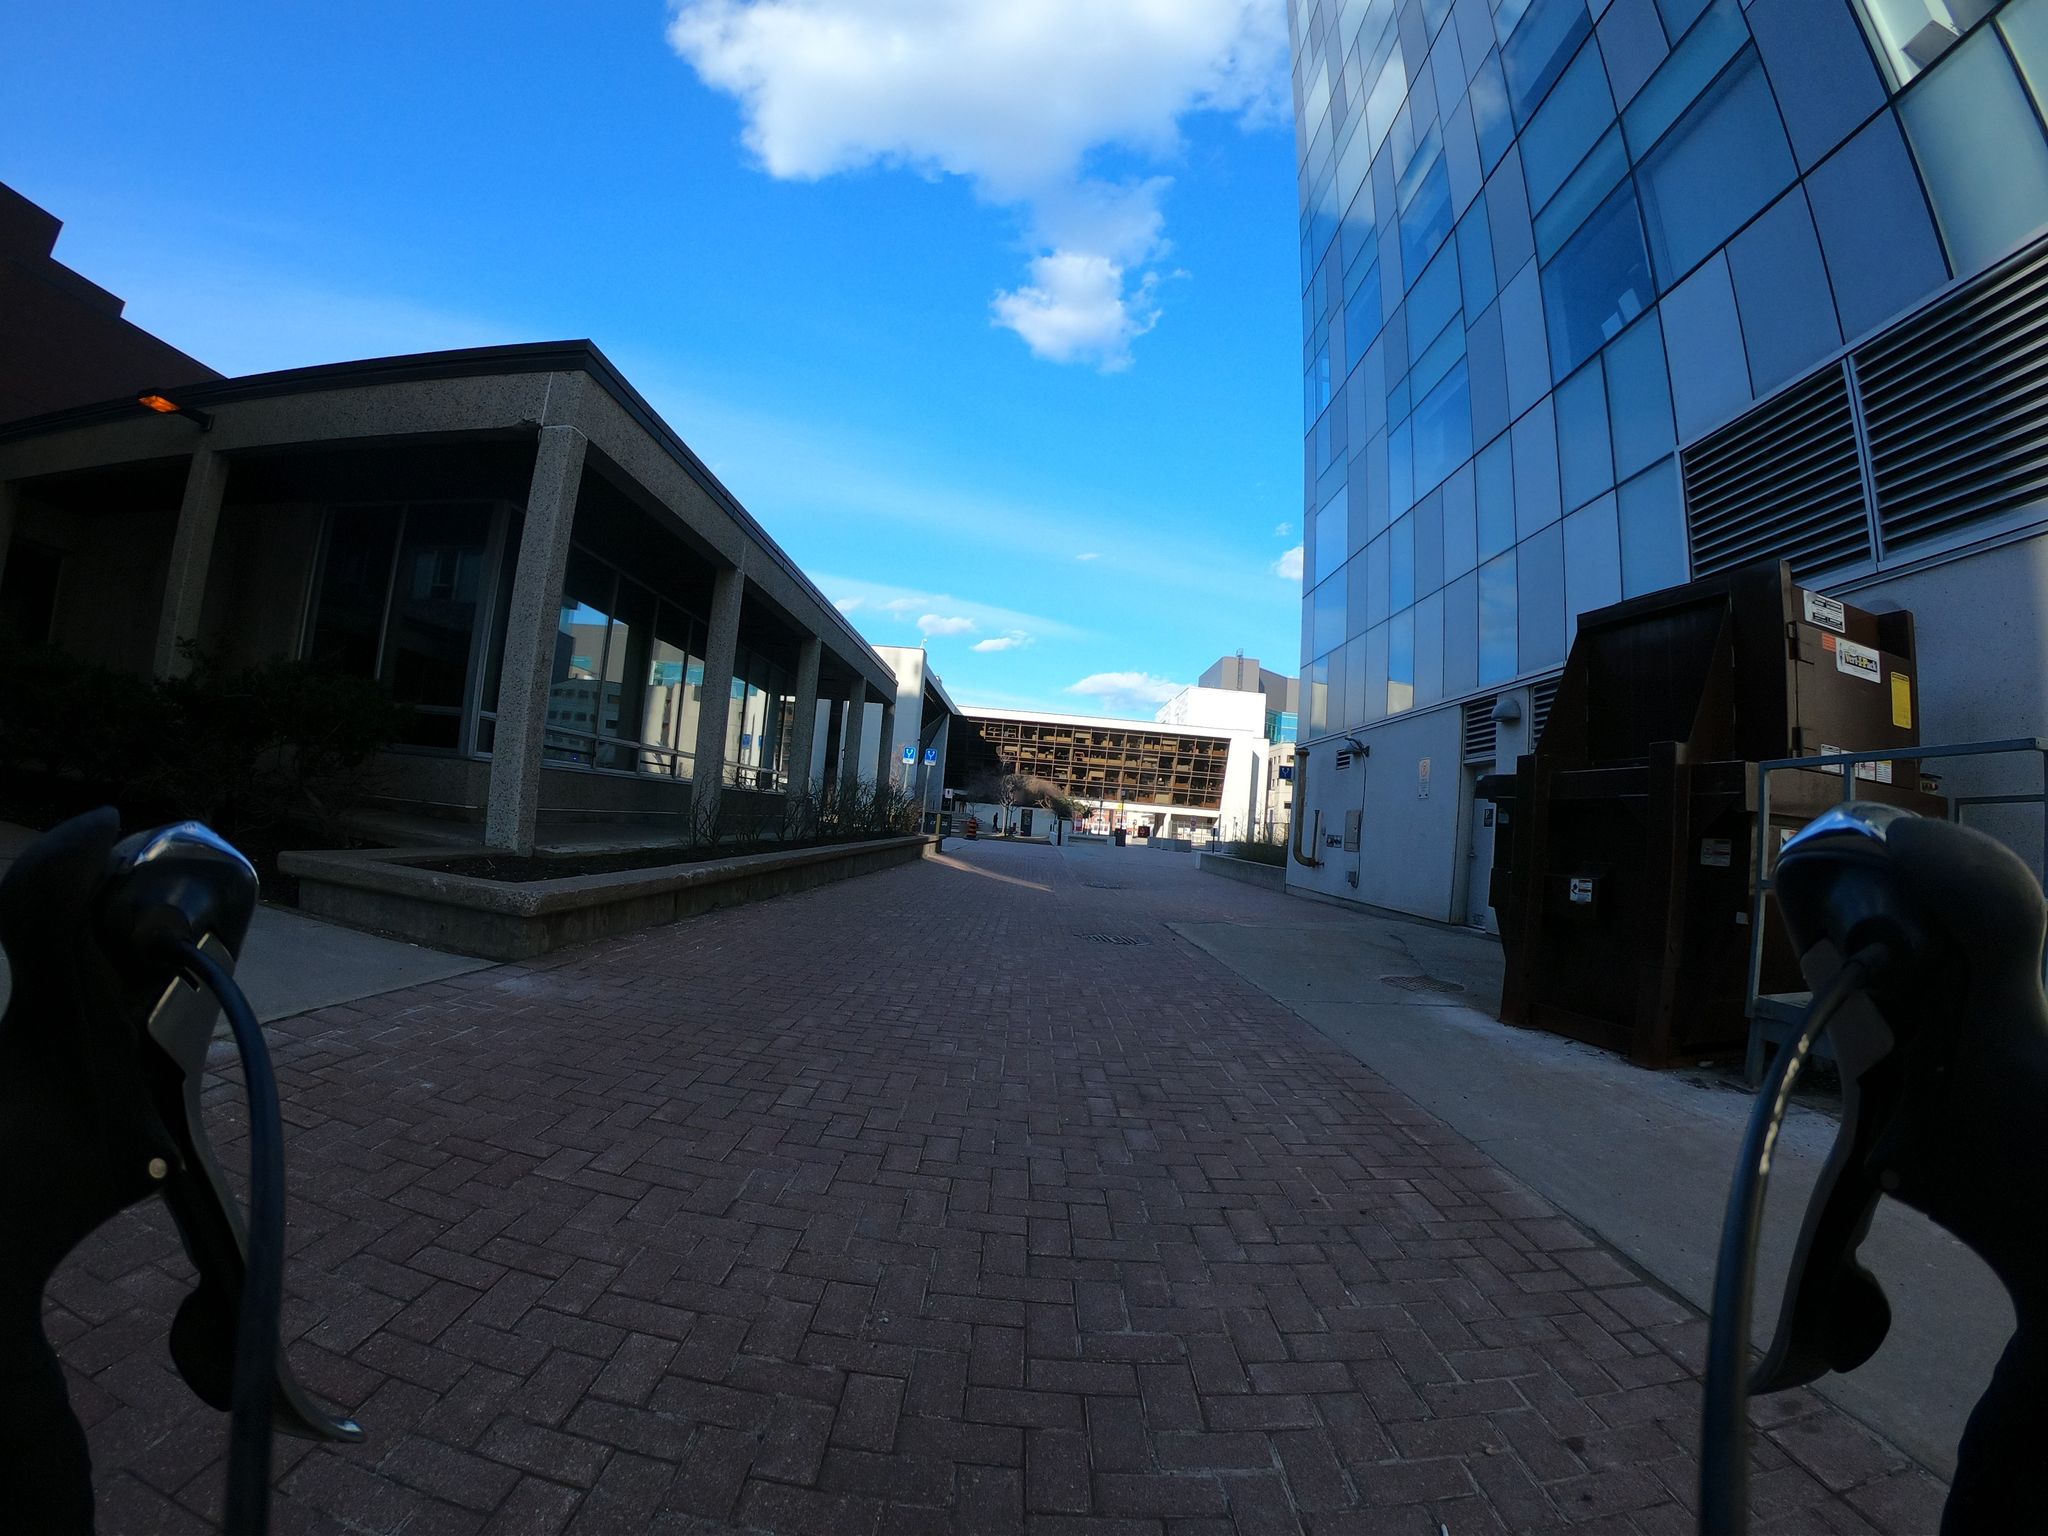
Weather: clear
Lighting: day
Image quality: good
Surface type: walking surface
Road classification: pedestrian, path
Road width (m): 3, 5
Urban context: urban centre
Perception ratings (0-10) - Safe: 4.95, Lively: 8.79, Beautiful: 5.12, Boring: 1.06, Depressing: 2.43, Wealthy: 8.3